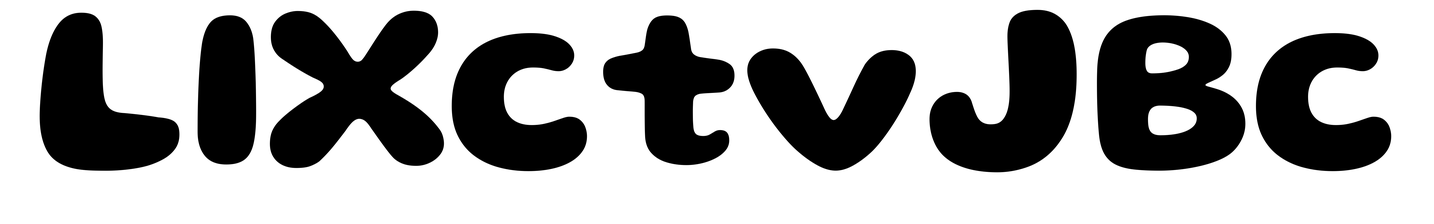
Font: Gluten_Bold